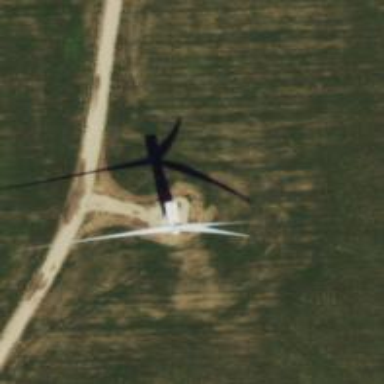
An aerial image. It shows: Wind generator with horizontal axis. The generator is wind turbine.